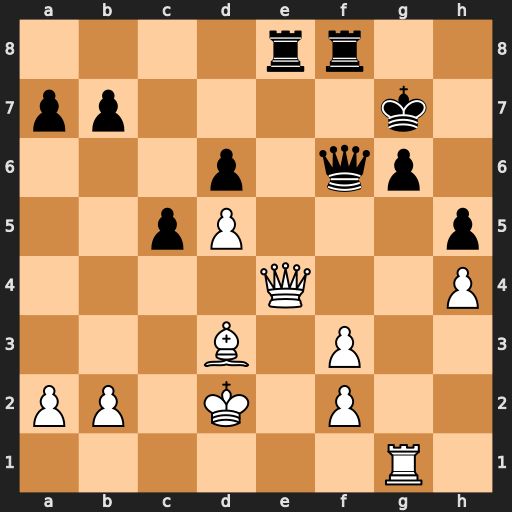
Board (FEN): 4rr2/pp4k1/3p1qp1/2pP3p/4Q2P/3B1P2/PP1K1P2/6R1
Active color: w
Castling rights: -
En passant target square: -
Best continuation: Rxg6+ Kf7 Rxf6+